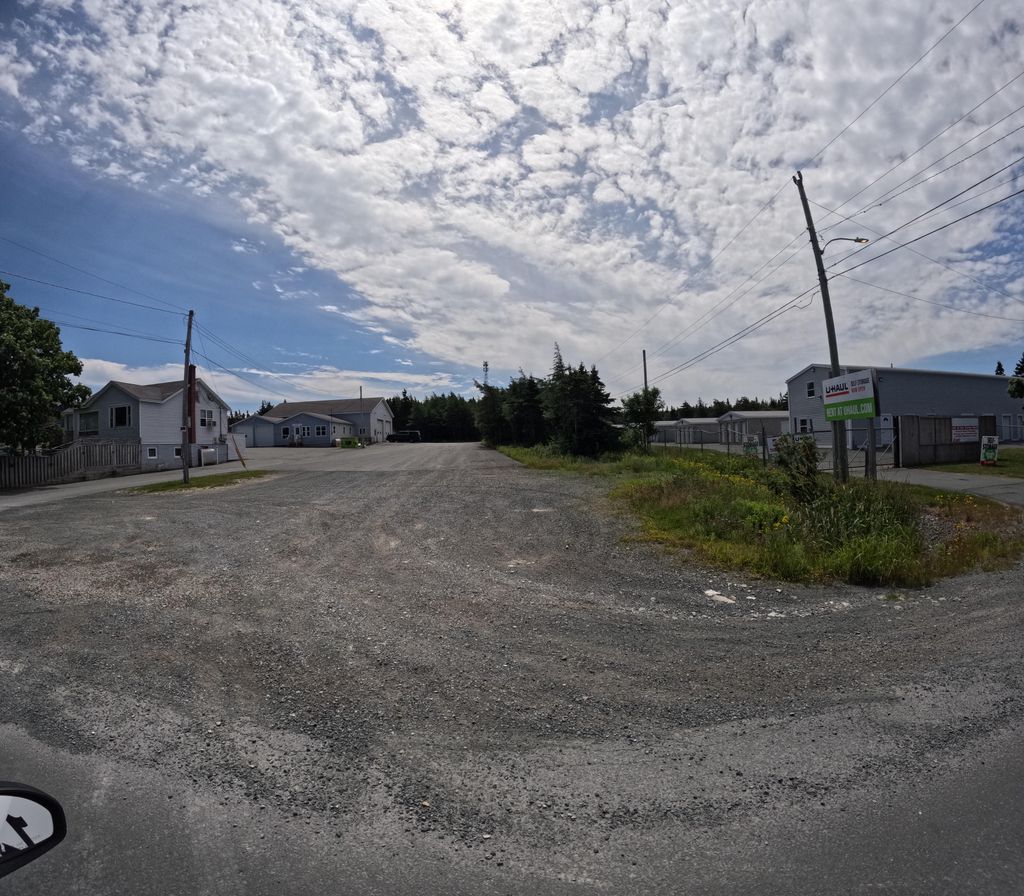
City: st_johns